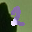
Label: 2